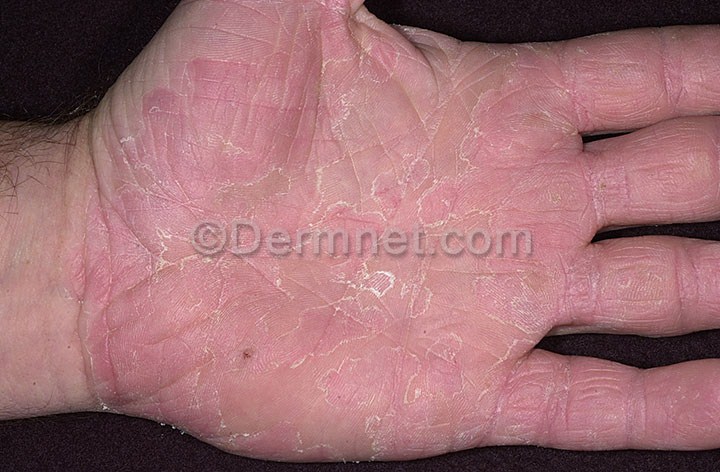
Disease: Eczema Photos